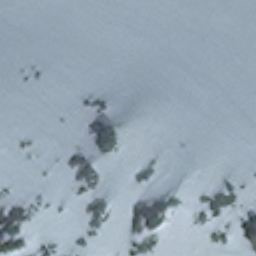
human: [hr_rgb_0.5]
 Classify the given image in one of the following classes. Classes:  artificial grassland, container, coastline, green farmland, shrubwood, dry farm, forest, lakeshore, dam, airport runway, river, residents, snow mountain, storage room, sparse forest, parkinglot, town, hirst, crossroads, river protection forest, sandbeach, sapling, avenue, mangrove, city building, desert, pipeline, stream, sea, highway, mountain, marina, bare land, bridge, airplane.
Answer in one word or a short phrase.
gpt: snow mountain